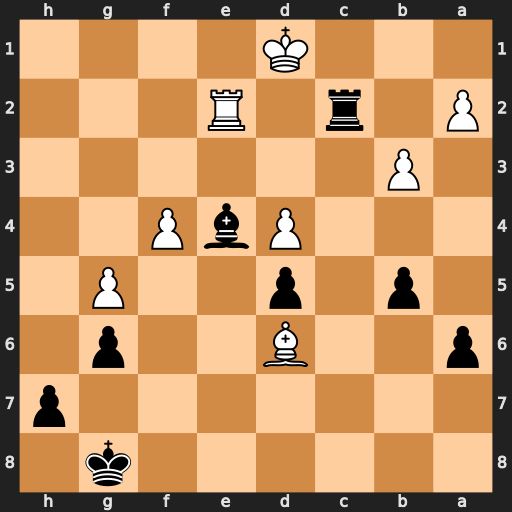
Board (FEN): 6k1/7p/p2B2p1/1p1p2P1/3PbP2/1P6/P1r1R3/3K4
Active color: b
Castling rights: -
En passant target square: -
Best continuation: Rc6 Rxe4 dxe4